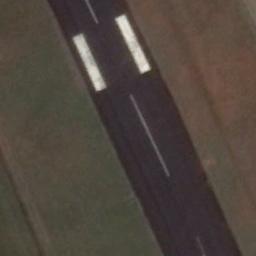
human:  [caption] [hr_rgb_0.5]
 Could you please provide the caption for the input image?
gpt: There is a green lawn next to the runway, And there are white dashes on the runway .

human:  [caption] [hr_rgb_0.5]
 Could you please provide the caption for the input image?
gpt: The grass is around the runway .

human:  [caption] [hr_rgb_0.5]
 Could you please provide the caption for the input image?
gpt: The runway is on the grass .

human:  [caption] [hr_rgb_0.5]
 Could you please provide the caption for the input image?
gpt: The runway with two aiming point markings goes through the lawn .

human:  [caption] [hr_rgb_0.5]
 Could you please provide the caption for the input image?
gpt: There are brown and green lawns beside the runway .